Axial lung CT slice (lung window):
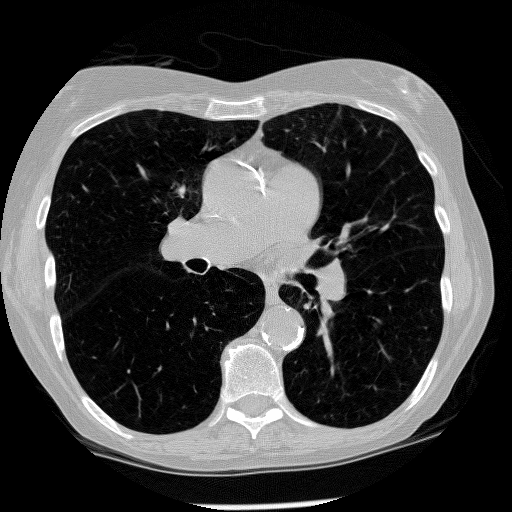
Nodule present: no